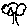
Label: tree